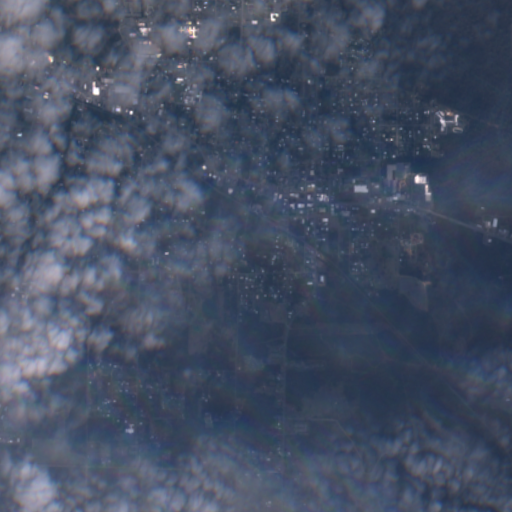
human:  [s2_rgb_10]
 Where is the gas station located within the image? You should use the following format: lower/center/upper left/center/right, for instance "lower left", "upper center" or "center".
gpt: The gas station is located in the upper center of the image.
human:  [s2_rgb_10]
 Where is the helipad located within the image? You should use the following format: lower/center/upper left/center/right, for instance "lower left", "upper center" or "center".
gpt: The helipad is located in the upper left of the image.
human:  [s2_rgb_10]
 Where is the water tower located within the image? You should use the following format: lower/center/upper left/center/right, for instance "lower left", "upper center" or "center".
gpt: The water tower is located in the upper left of the image.
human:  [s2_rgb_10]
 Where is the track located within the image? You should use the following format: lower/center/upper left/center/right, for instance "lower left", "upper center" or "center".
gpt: There is no track in the image.